Question: can you have more than one elemenID parameter HTML DOM getElementById() Method?and how?
Base on w3schools this is the syntax of HTML DOM getElementById() Method but it deosn't show in a situation were in you need to call mutiple ID's.
Syntax
document.getElementById(elementID)

I need to get the element of label 1-6 to form this output:
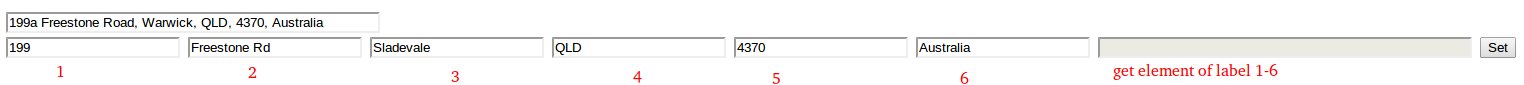
Answer: No. 'getElementById' only allows a single element to be specified.
The more recent (i.e. less well supported) 'querySelectorAll' method accepts a selector, which can include multiple ids.
'''
var nodeList = document.querySelectorAll('#one, #two, #three, #four, #five, #six');
'''
But you would probably be better off just calling 'getElementById' in a loop (you could store your id values in an array).
Better still would be to adjust the markup. If you have a group of elements, then use some kind of grouping mechanism.
e.g.
'''
// Make them all members of a class
var nodeList = document.getElementsByClassName('foo');
// Put them all in a container
var nodeList = document.getElementById('someContainer').getElementsByTagName('label');
'''